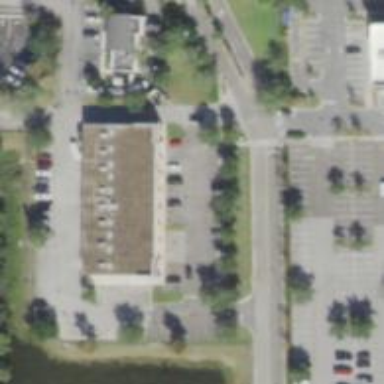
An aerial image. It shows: Parking space.